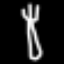
Label: fork